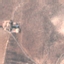
Label: PermanentCrop